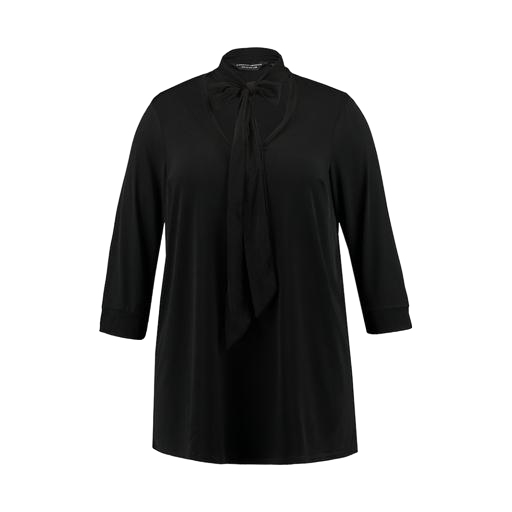
pussybow shirt, black becca tie neck long sleeve shirt, black tie-neck top, white background